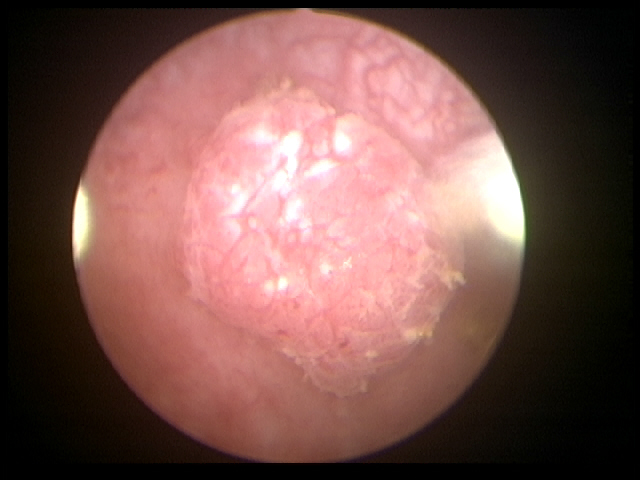
Modality: WLC
Class: Malignant
Subclass: HighGradePapillary
Lesion: L1
Stage: T1
Morphology: Papillary
Bladder cancer association: Yes